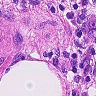
Metastatic tissue present: yes